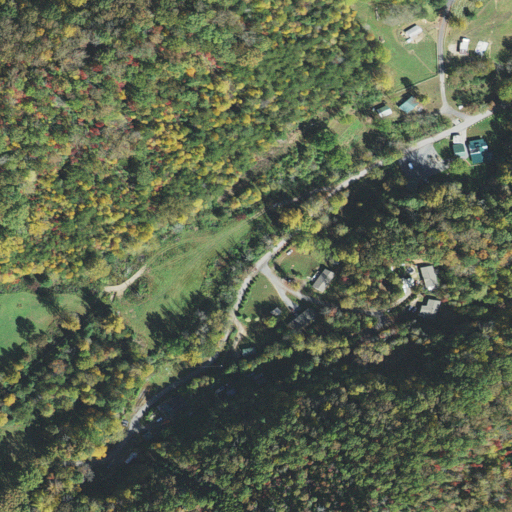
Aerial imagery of valley in North Carolina named Denton Cove containing mixed forest, deciduous forest, open development, pasture, evergreen forest, and medium intensity development